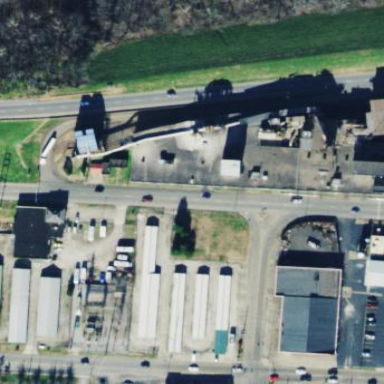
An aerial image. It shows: Storage rental shop.